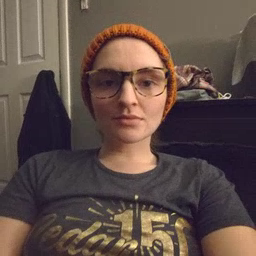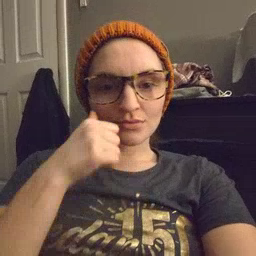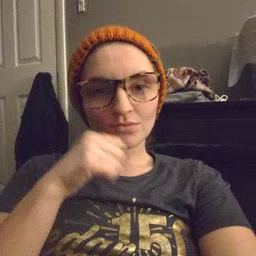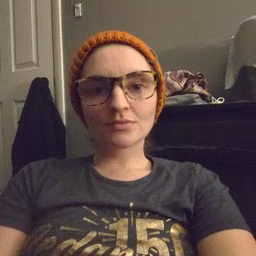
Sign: girl